Question: I have as the image here. I don't how to draw it in CSS.

Can any body help me to draw it?
thanks
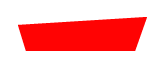
Answer: Try to break your shape up in smaller shapes. You could do something like this:
1. Draw a square to serve as the main body for your shape
2. Draw three triangles in different sizes to overlap the square in your background color.
By hiding certain parts of your square you can create a lot of new shapes.
For examples of basic shapes to use as building blocks, take a look over here for instance (or just Google for 'css shapes'):
<URL>
Though using SVG might make more sense for these kind of shapes, this is an example in HTML and CSS: <URL>
'''
/* top shape */
#div1 {
position: absolute;
left: 20px;
top: 20px;
width: 150px;
height: 50px;
background-color: blue;
}
#div2 {
position: absolute;
left: 20px;
top: 20px;
border-bottom: 50px solid white;
border-right: 20px solid transparent;
height: 0px;
width: 0px;
}
#div3 {
position: absolute;
left: 150px;
top: 20px;
border-bottom: 50px solid white;
border-left: 20px solid transparent;
height: 0px;
width: 0px;
}
#div4 {
position: absolute;
left: 20px;
top: 20px;
border-bottom: 10px solid transparent;
border-left: 150px solid white;
height: 0px;
width: 0px;
}
/* bottom shape to show what is going on */
#div5 {
position: absolute;
left: 20px;
top: 120px;
width: 150px;
height: 50px;
background-color: blue;
z-index: 1;
}
#div6 {
position: absolute;
left: 20px;
top: 120px;
border-bottom: 50px solid red;
border-right: 20px solid green;
height: 0px;
width: 0px;
z-index: 2;
}
#div7 {
position: absolute;
left: 150px;
top: 120px;
border-bottom: 50px solid red;
border-left: 20px solid green;
height: 0px;
width: 0px;
z-index: 3;
}
#div8 {
position: absolute;
left: 20px;
top: 120px;
border-bottom: 10px solid green;
border-left: 150px solid red;
height: 0px;
width: 0px;
z-index: 4;
}
'''
'''
<!-- Top shape -->
<div id="div1"></div>
<div id="div2"></div>
<div id="div3"></div>
<div id="div4"></div>
<!-- bottom shape to show what is going on -->
<div id="div5"></div>
<div id="div6"></div>
<div id="div7"></div>
<div id="div8"></div>
'''